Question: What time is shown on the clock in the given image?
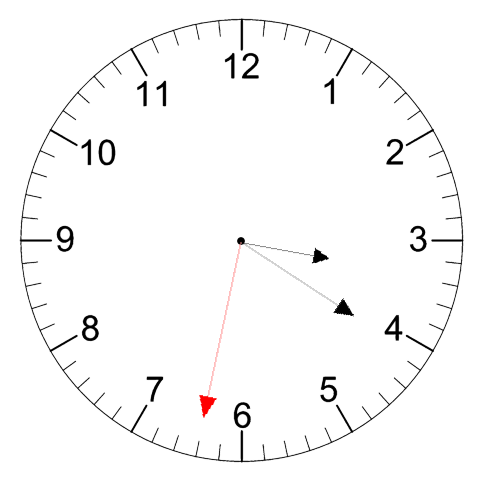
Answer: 03:20:32